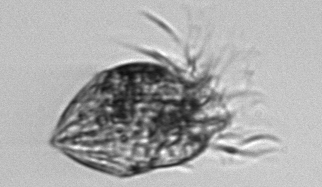
Label: Strombidium_morphotype1